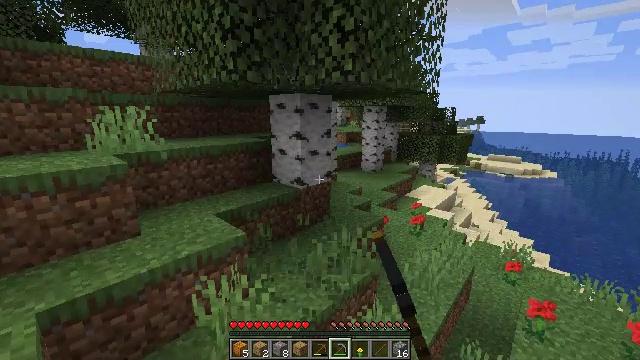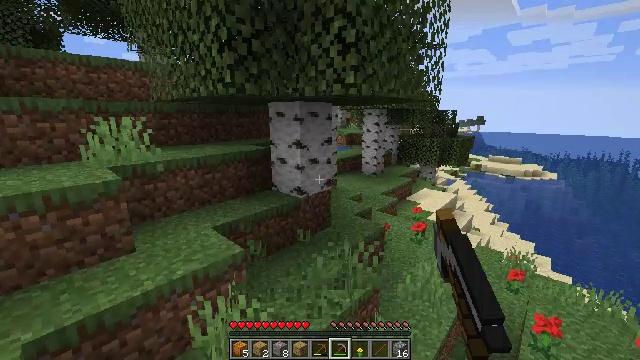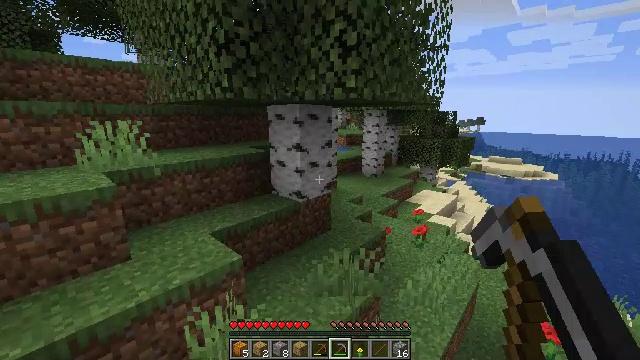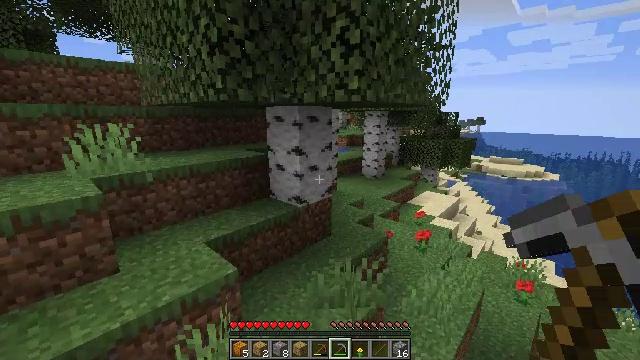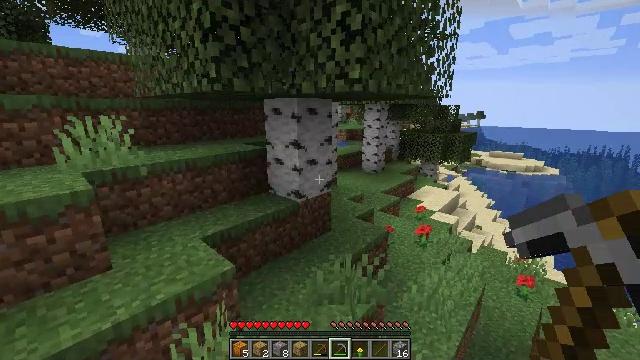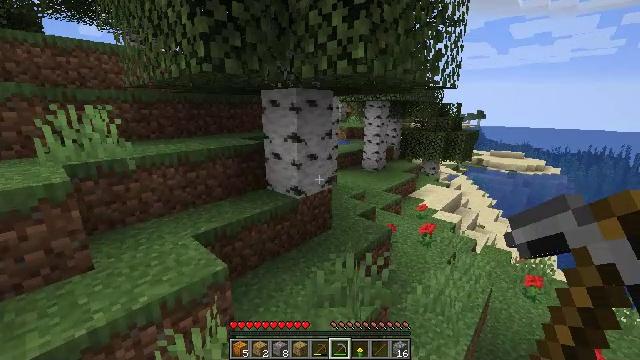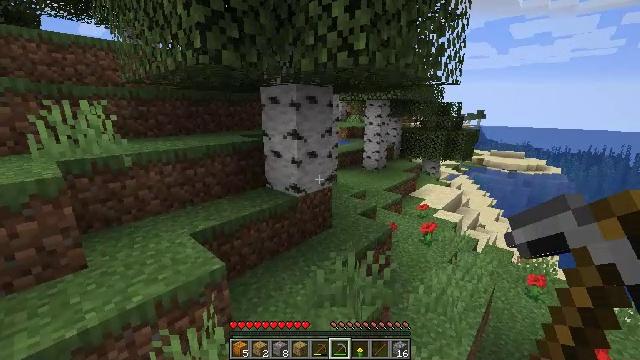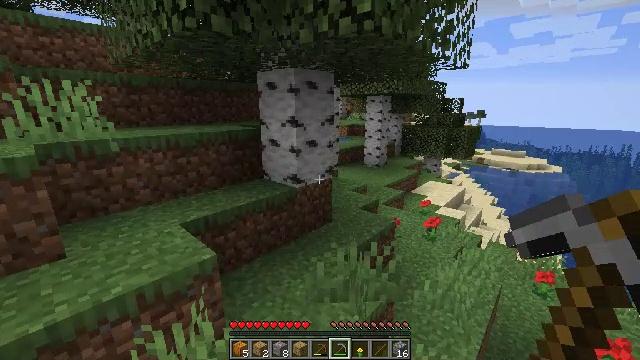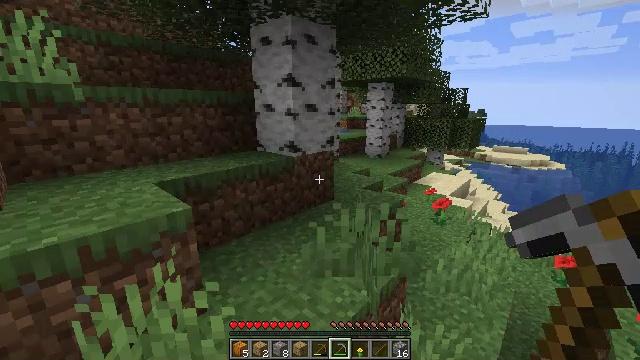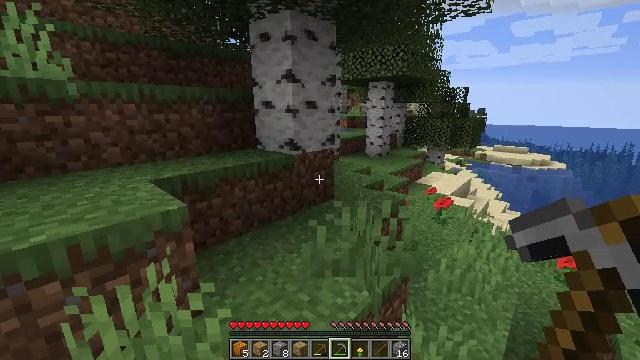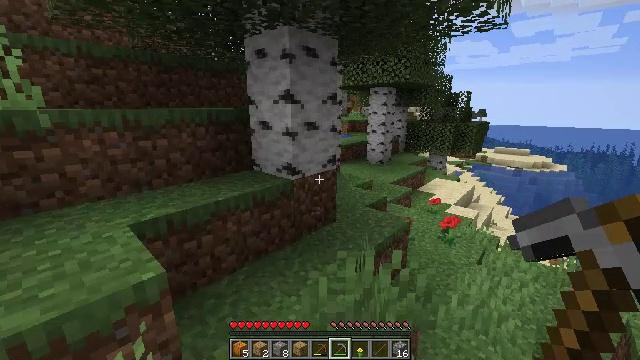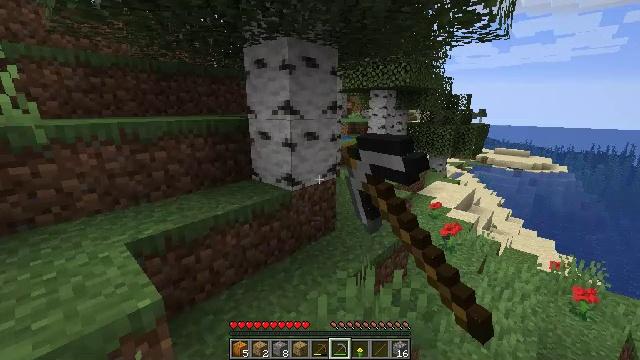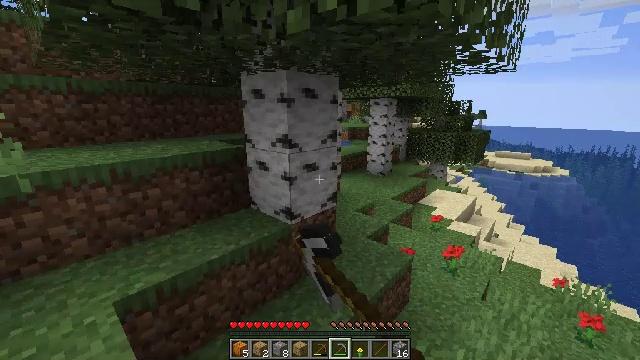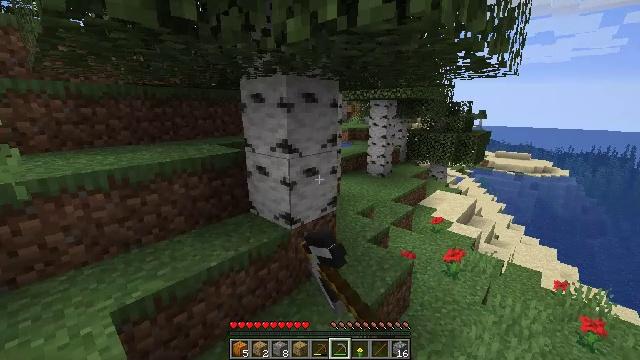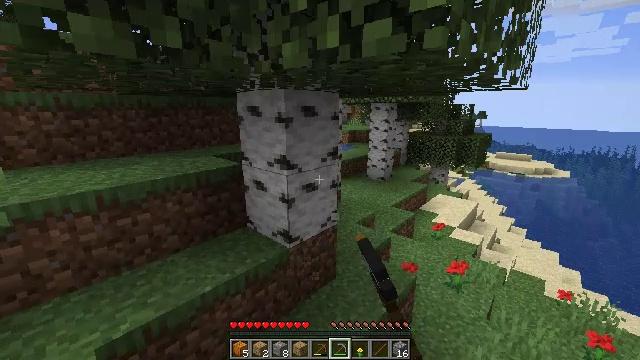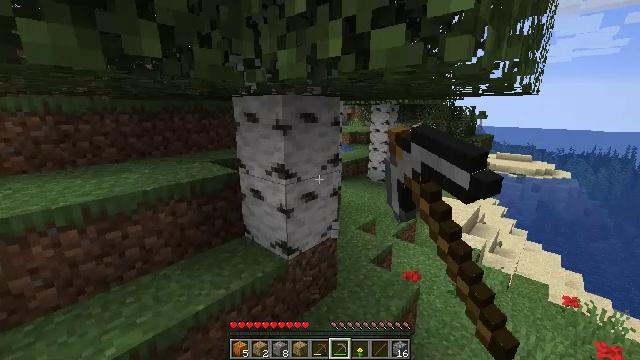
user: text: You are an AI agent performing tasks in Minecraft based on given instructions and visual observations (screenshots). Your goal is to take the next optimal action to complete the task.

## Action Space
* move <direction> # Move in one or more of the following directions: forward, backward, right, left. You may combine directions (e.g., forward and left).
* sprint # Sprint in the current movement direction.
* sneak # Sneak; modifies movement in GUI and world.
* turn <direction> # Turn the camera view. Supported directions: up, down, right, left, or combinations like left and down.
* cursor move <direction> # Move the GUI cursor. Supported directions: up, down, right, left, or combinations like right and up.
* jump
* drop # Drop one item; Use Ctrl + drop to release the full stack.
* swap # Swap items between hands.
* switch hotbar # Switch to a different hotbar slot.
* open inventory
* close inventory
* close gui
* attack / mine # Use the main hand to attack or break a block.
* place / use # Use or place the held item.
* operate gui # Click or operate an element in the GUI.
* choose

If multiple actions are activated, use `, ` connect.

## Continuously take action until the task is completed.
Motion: motion action
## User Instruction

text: Chop down the birch log.
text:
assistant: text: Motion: move forward, attack / mine, jump
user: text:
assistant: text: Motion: move forward, attack / mine, jump
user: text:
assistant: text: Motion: move forward, attack / mine, jump
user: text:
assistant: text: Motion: move forward, turn down, attack / mine, jump
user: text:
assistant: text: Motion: move forward, attack / mine, jump
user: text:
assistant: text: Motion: move forward, attack / mine, jump
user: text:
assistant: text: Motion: move forward, attack / mine, jump
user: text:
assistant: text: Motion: move forward, attack / mine, jump
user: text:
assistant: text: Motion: move forward, attack / mine, jump
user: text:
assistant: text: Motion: move forward, attack / mine, jump
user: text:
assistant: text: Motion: move forward, attack / mine, jump
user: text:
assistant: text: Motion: move forward, attack / mine, jump
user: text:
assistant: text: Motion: move forward, attack / mine, jump
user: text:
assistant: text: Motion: move forward, attack / mine, jump
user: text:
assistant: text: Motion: move forward, attack / mine, jump
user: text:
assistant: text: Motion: move forward, attack / mine, jump
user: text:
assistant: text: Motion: move forward, attack / mine, jump
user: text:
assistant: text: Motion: move forward, attack / mine, jump
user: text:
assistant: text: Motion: move forward, attack / mine, jump
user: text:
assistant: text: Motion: attack / mine
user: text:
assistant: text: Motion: attack / mine
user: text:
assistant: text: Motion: attack / mine
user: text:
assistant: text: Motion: attack / mine
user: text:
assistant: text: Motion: turn left and down, attack / mine
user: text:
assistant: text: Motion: attack / mine
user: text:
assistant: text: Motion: attack / mine
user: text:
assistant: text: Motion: attack / mine
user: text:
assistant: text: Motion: attack / mine
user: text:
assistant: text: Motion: attack / mine
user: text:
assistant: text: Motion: attack / mine